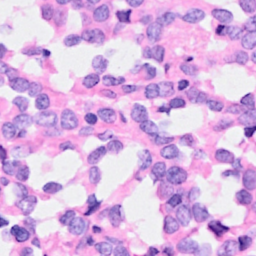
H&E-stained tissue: Breast